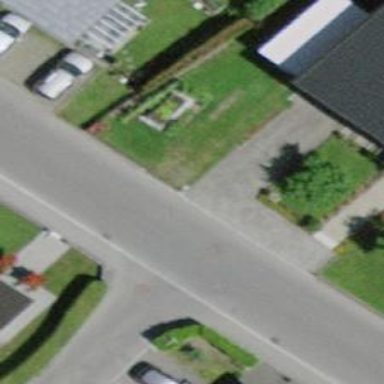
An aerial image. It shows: Residential road with asphalt surface and sidewalk on the left.